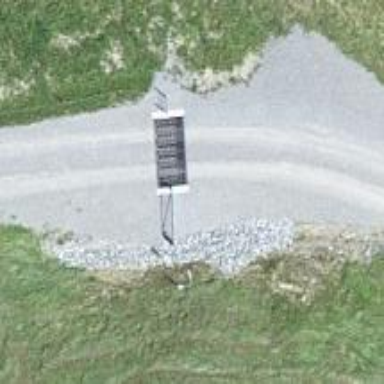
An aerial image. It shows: Cattle grid barrier.